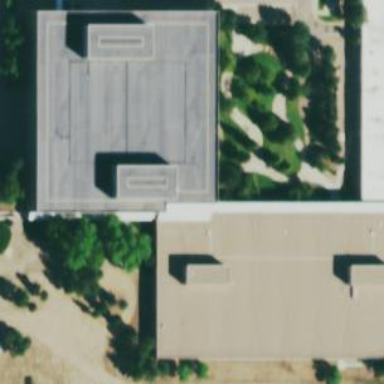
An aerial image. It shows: Industrial building.